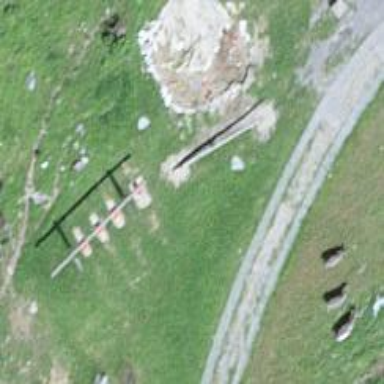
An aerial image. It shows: Playground featuring swings.